Field crop: tomato
Growth stage: 1
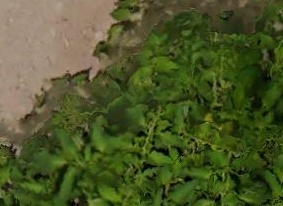
Species: tomato